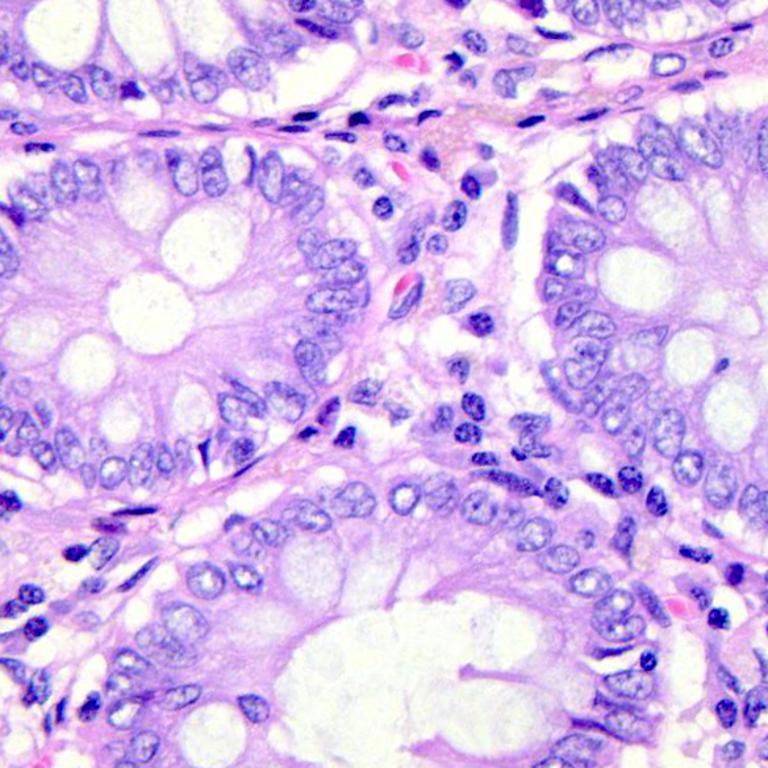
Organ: colon
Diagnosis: benign